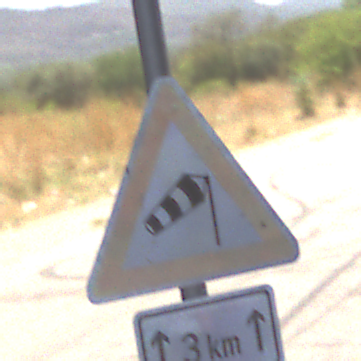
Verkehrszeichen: SeitenwindVonRechts
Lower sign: LaengeEinerStrecke2
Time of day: Midday
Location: Roofed (Underpass)
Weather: Clear
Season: NotSpecified
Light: Natural